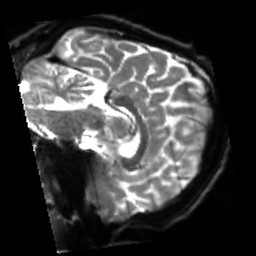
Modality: sbref
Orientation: sagittal
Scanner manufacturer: siemens
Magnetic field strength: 3 T
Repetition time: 4 s
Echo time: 0.0594 s